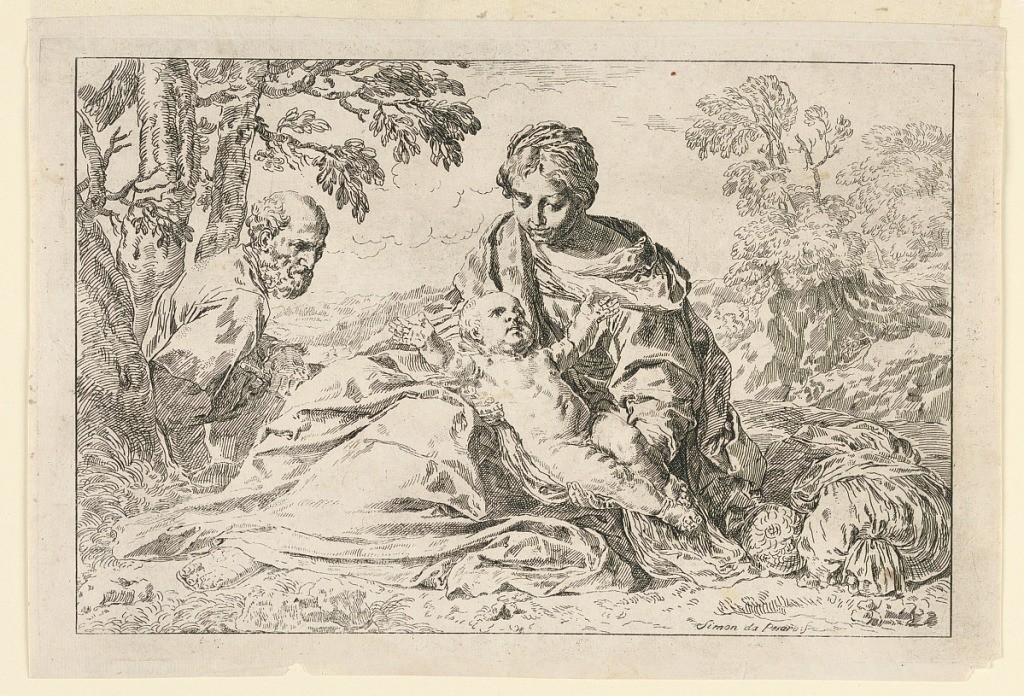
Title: Rest on the Flight into Egypt
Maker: Simone Cantarini, Italian, 1612 - 1648
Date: ca. 1640
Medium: Etching on paper
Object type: Print
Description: The Virgin, seen seated frontally, holds the Christ Child before her. At the left, St. Joseph is seated under a tree, grasping his staff.